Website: home-depot
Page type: account-dashboard
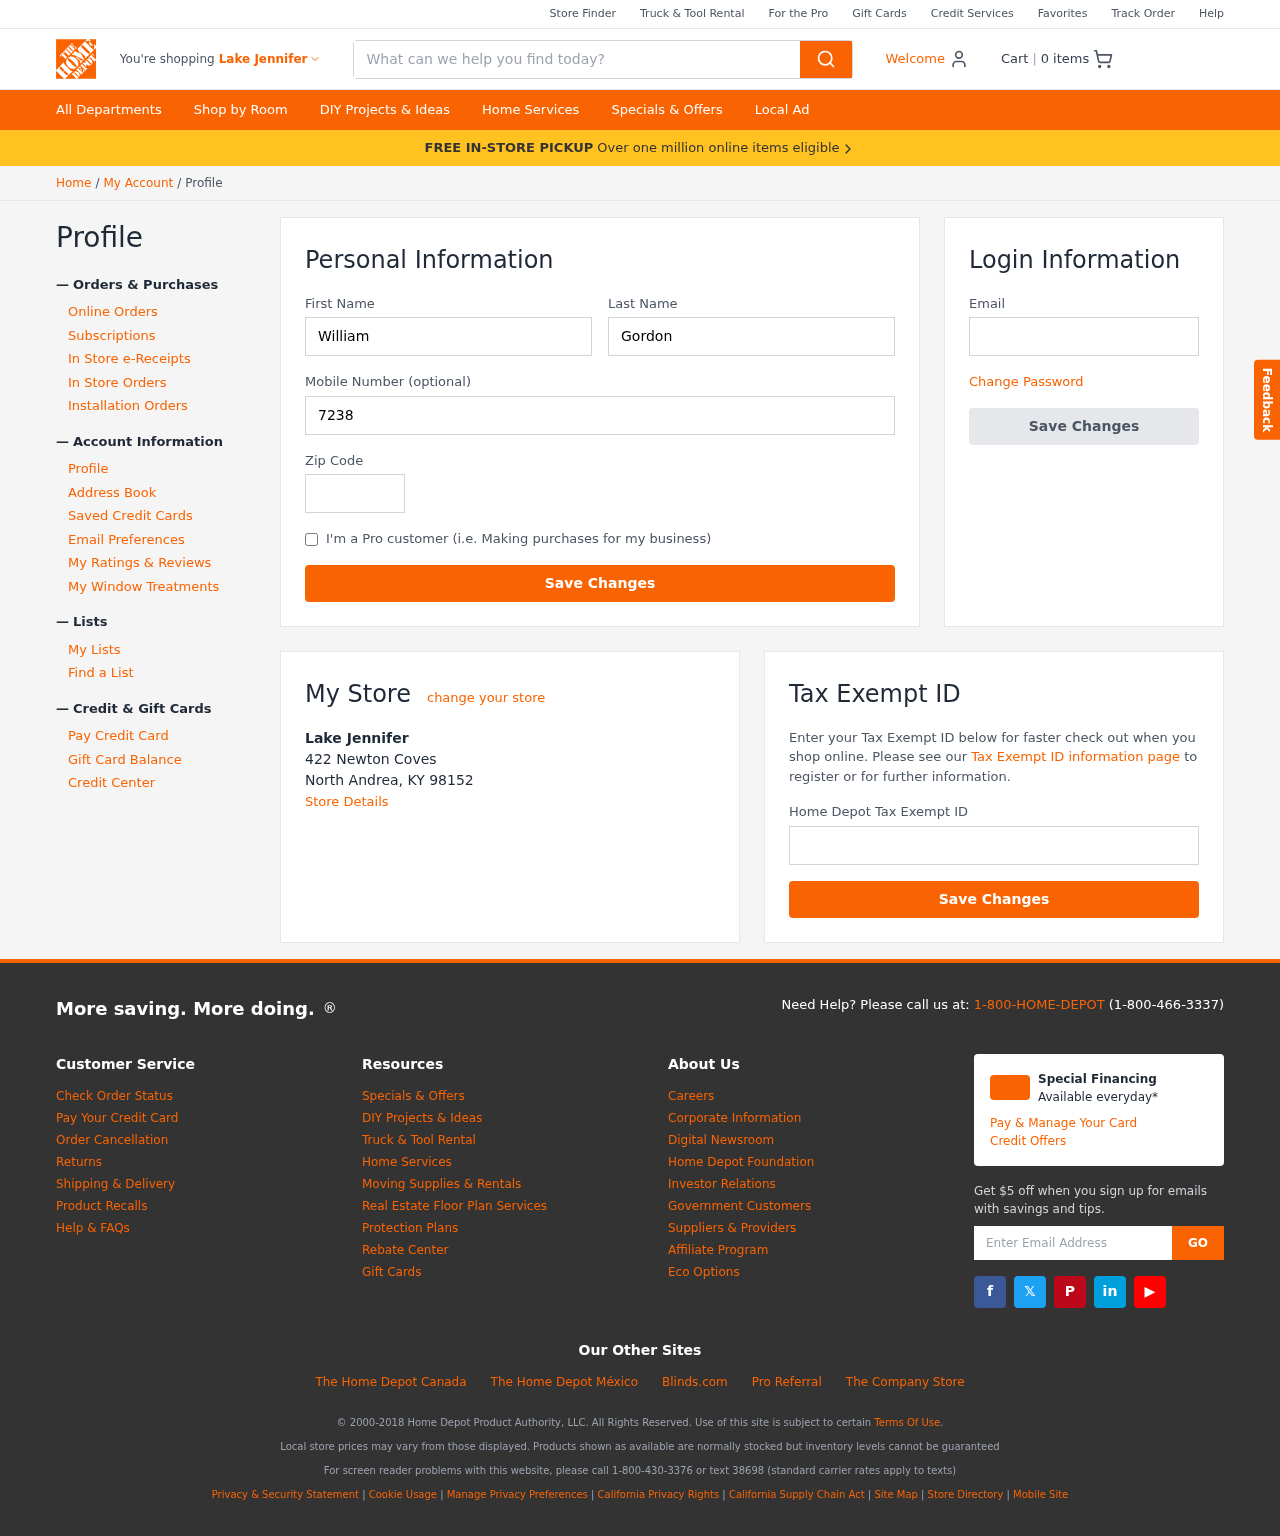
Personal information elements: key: PII_CITY
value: Lake Jennifer
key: PII_EMAIL
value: william_gordon@yahoo.com
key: PII_FIRSTNAME
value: William
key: PII_LASTNAME
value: Gordon
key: PII_LOCATION1_CITY_STATE_ZIP
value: North Andrea, KY 98152
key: PII_LOCATION1_NAME
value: Lake Jennifer
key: PII_LOCATION1_STREET
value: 422 Newton Coves
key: PII_PHONE
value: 7238049321
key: PII_POSTCODE
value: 14415
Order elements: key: ORDER_NUM_ITEMS
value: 0
Search elements: key: HEADER_SEARCH
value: What can we help you find today?